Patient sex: M
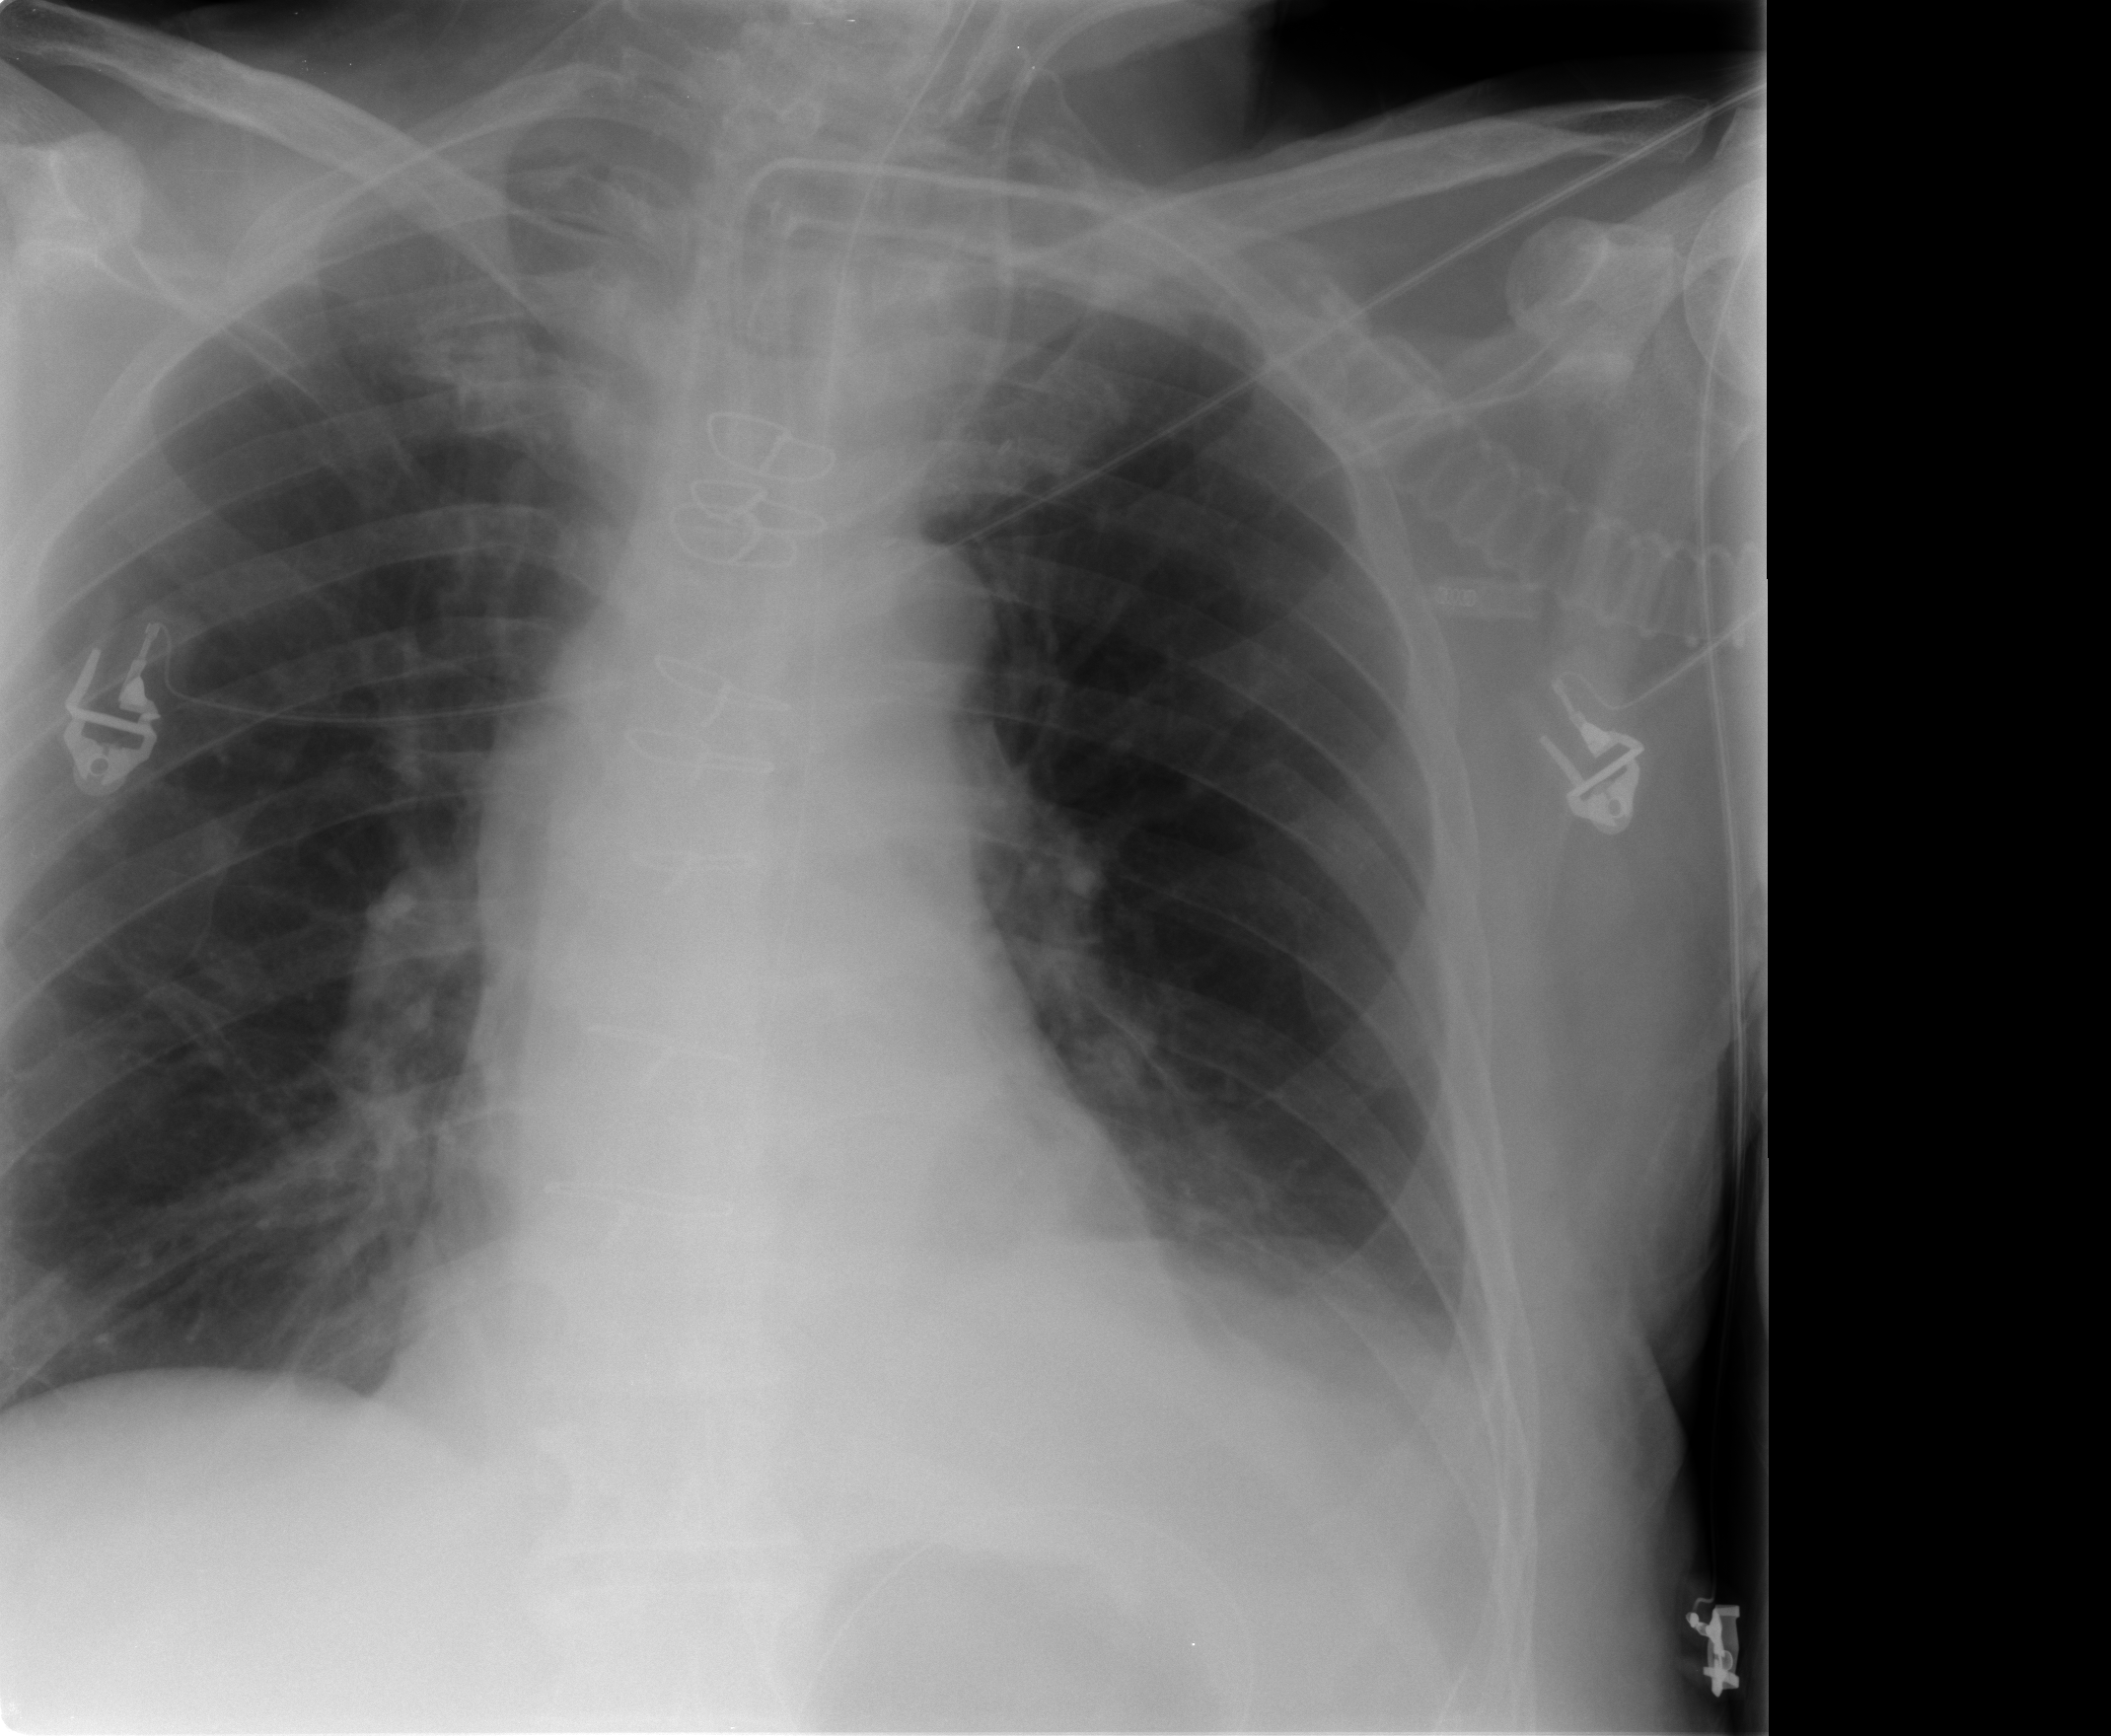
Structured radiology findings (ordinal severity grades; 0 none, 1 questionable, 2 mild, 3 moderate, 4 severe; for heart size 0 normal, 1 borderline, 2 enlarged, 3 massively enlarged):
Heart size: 1
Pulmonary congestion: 1
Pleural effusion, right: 0
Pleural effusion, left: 1
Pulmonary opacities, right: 0
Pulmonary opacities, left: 0
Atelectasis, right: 1
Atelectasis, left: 2